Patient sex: M
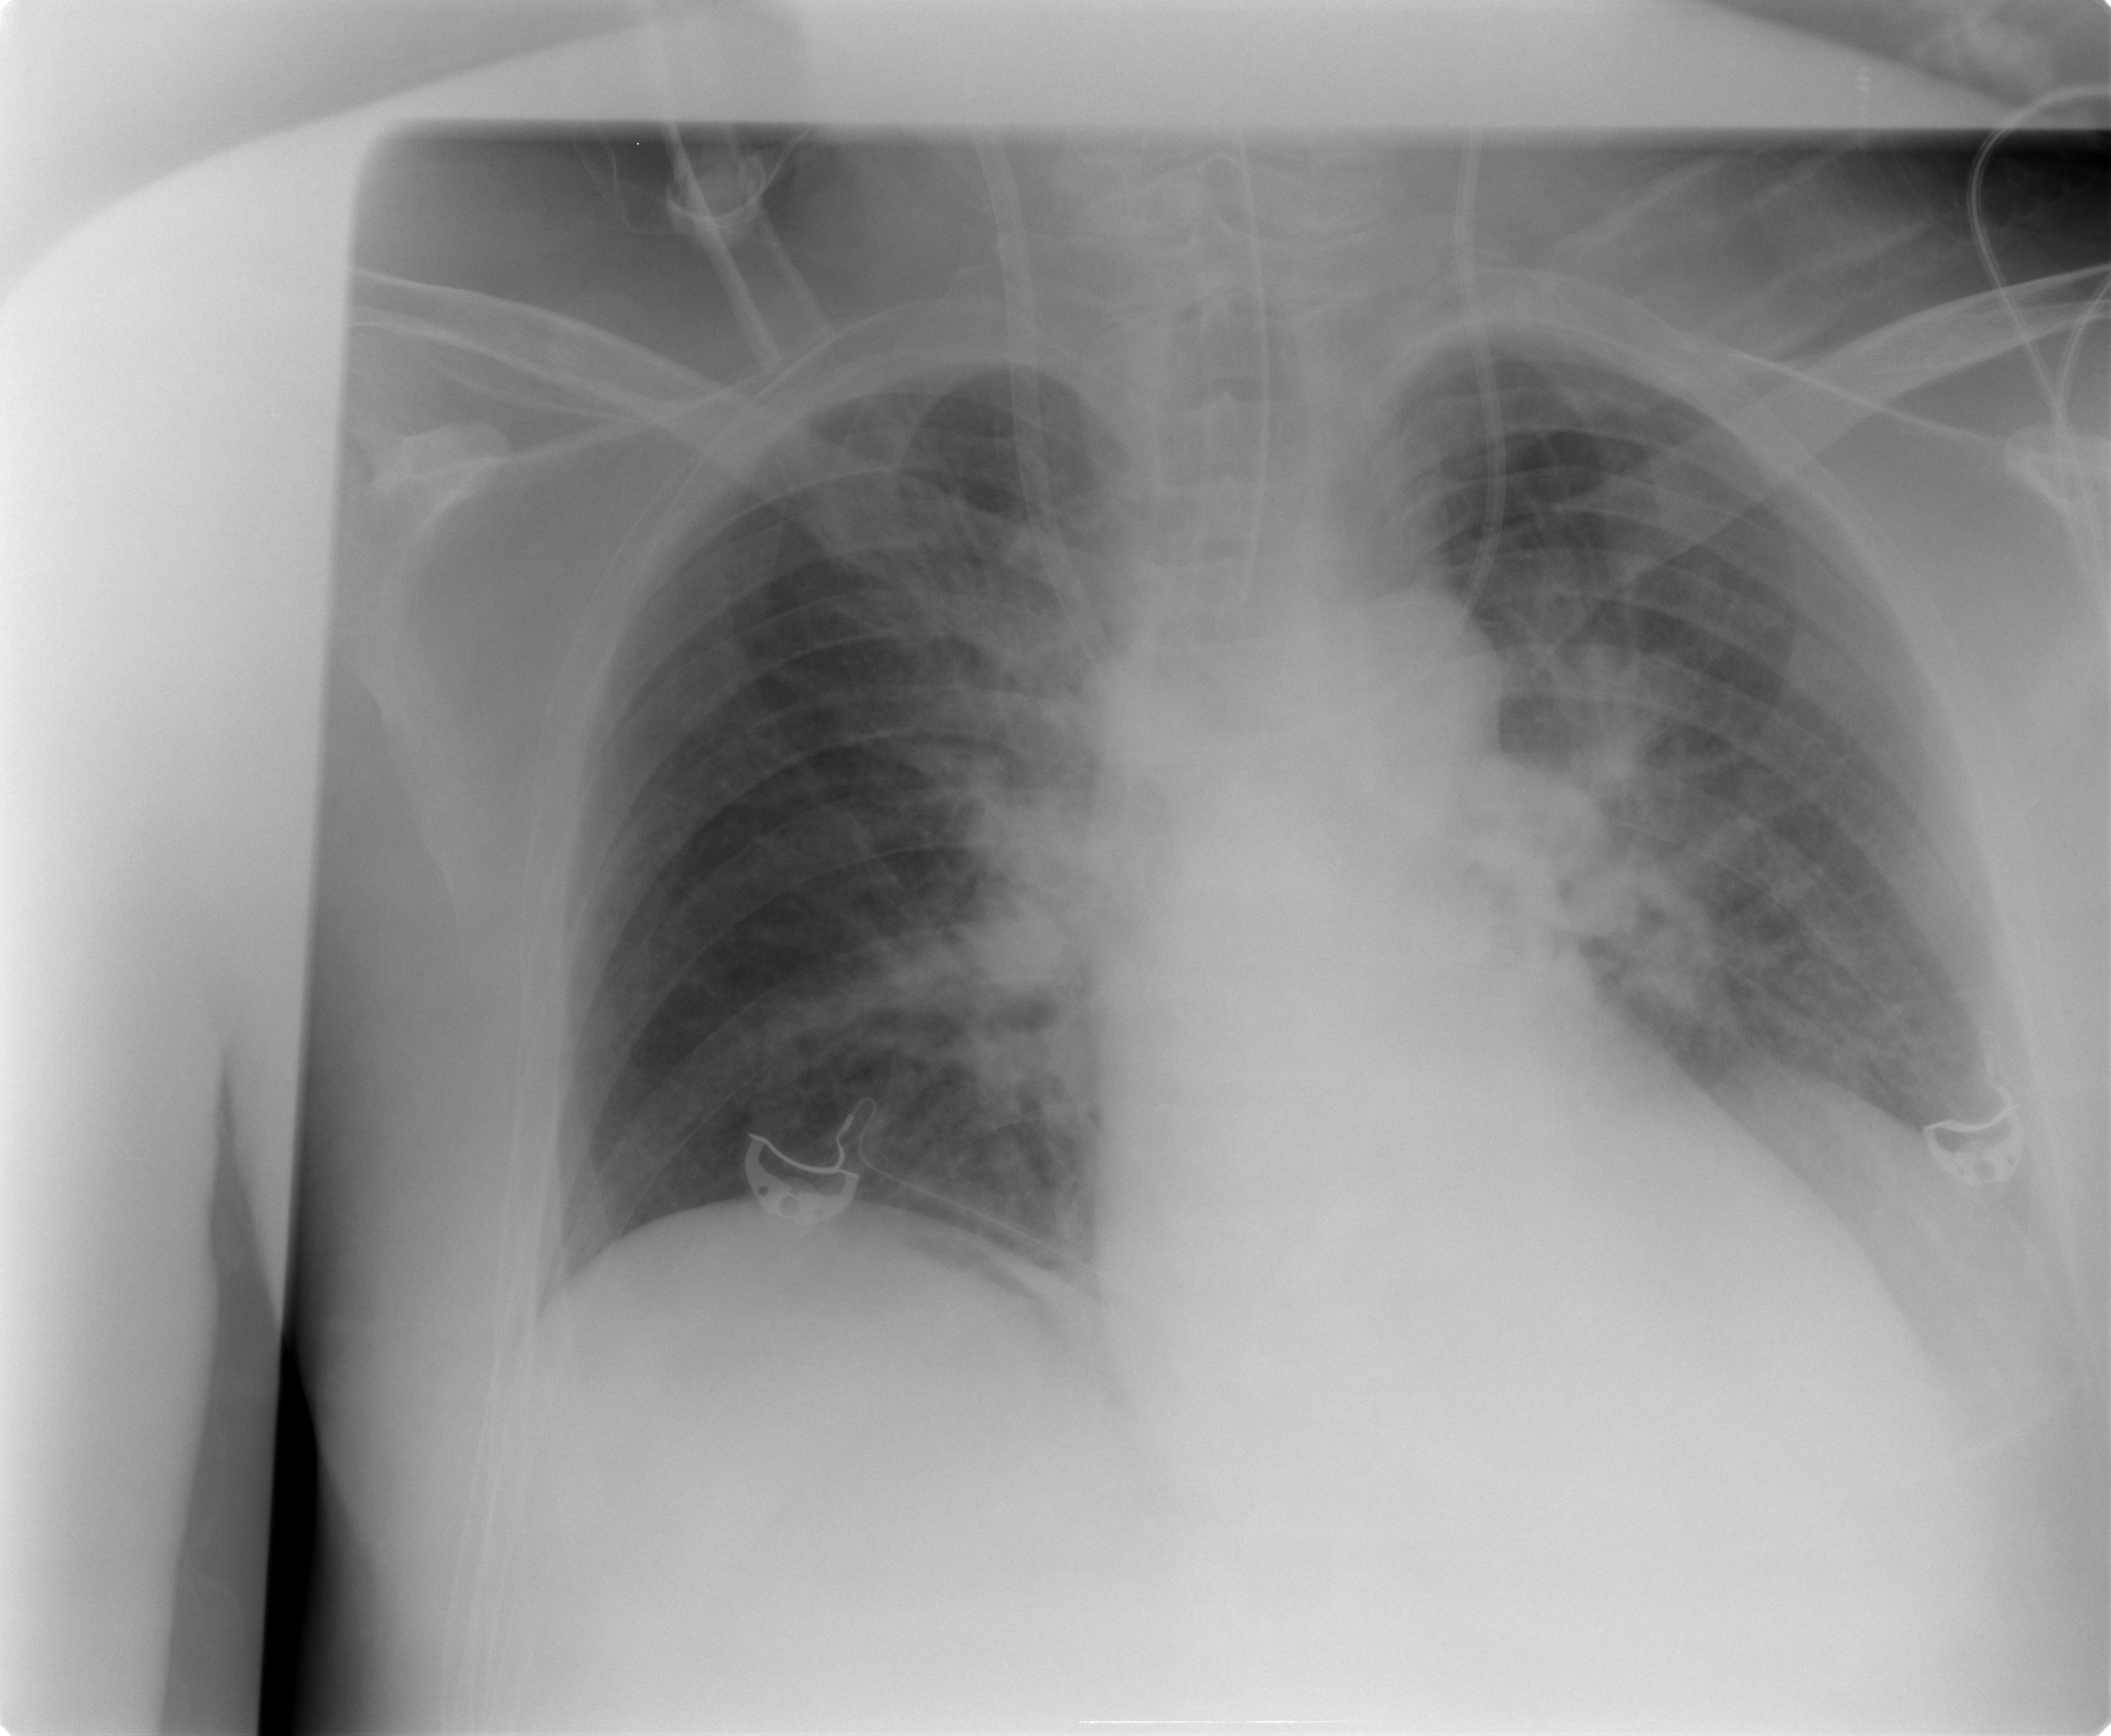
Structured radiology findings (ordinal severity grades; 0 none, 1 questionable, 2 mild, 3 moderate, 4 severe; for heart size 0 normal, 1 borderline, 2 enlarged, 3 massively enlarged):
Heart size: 1
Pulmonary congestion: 0
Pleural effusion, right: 0
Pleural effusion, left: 0
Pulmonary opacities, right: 2
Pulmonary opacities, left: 2
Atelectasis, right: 0
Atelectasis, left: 2